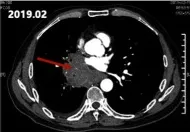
(A) Thoracic CT at initial diagnosis in February 2019, showing a mass of about 7.5 cm x 3.9 cm in the right central lung and the right hilar, enlarged mediastinal lymph nodes.
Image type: radiology (ct)